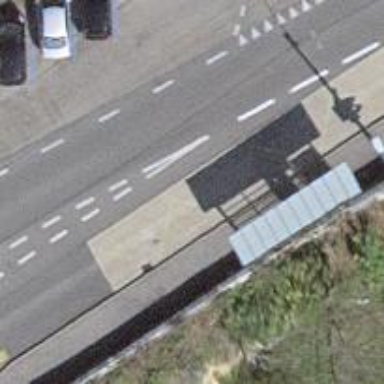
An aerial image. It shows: Bus stop with designated stop position for public transport.